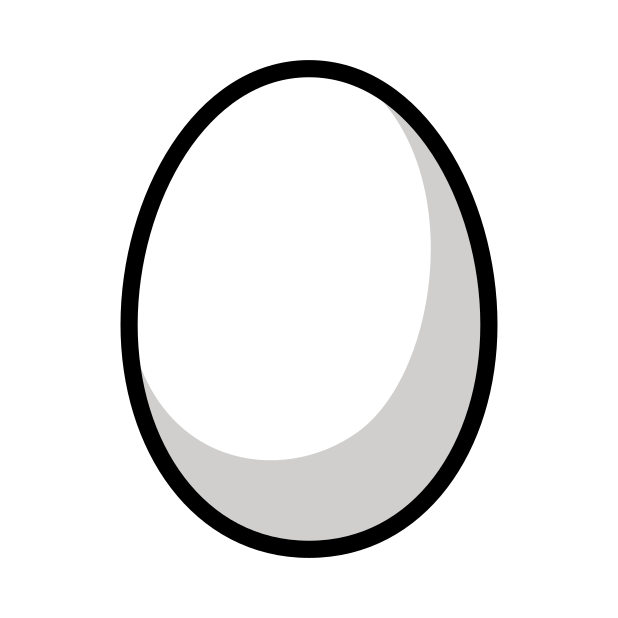
Emoji: 🥚
Name: egg
Unicode: 0x1f95a